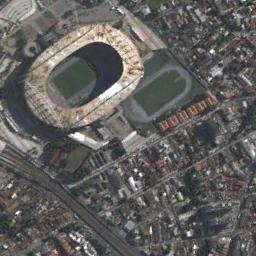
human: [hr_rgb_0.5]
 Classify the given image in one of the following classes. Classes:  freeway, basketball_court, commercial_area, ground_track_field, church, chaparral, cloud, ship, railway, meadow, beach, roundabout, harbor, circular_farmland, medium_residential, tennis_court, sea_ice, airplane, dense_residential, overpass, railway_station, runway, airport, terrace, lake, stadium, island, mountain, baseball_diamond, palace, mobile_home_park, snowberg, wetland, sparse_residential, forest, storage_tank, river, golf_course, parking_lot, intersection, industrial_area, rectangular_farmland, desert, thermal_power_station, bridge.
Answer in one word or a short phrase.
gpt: stadium